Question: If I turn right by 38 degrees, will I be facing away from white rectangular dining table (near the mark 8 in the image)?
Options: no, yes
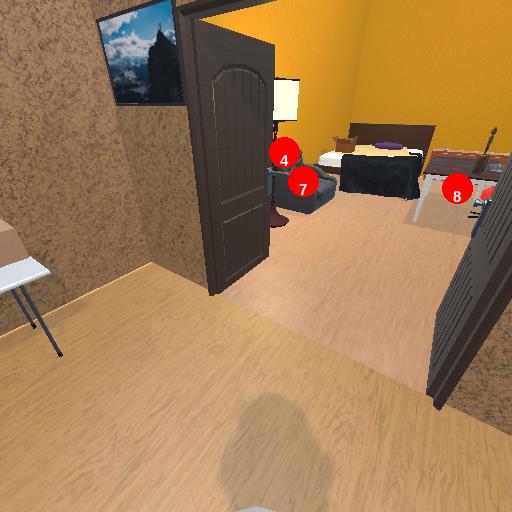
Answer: no